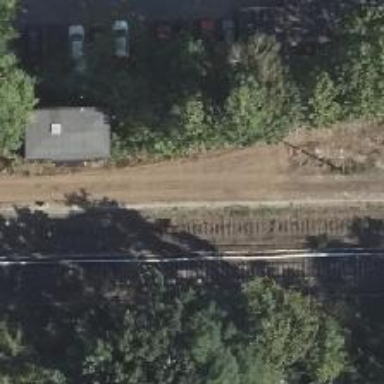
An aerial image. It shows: Railway switch.